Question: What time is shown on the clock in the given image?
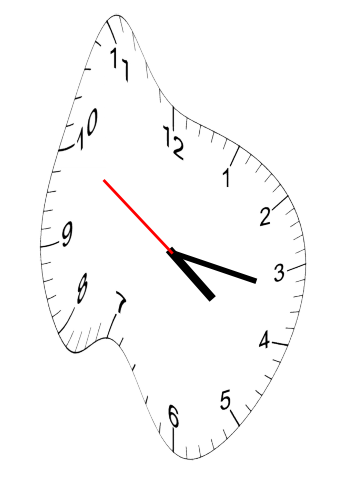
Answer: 04:16:50